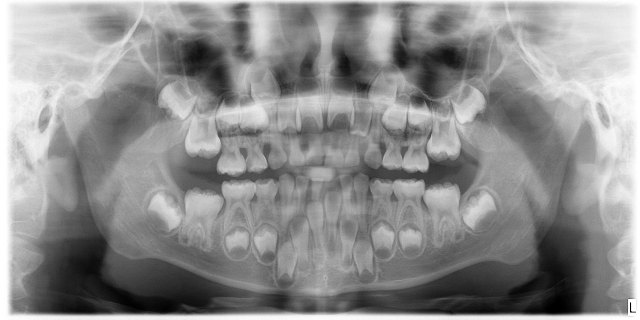
child